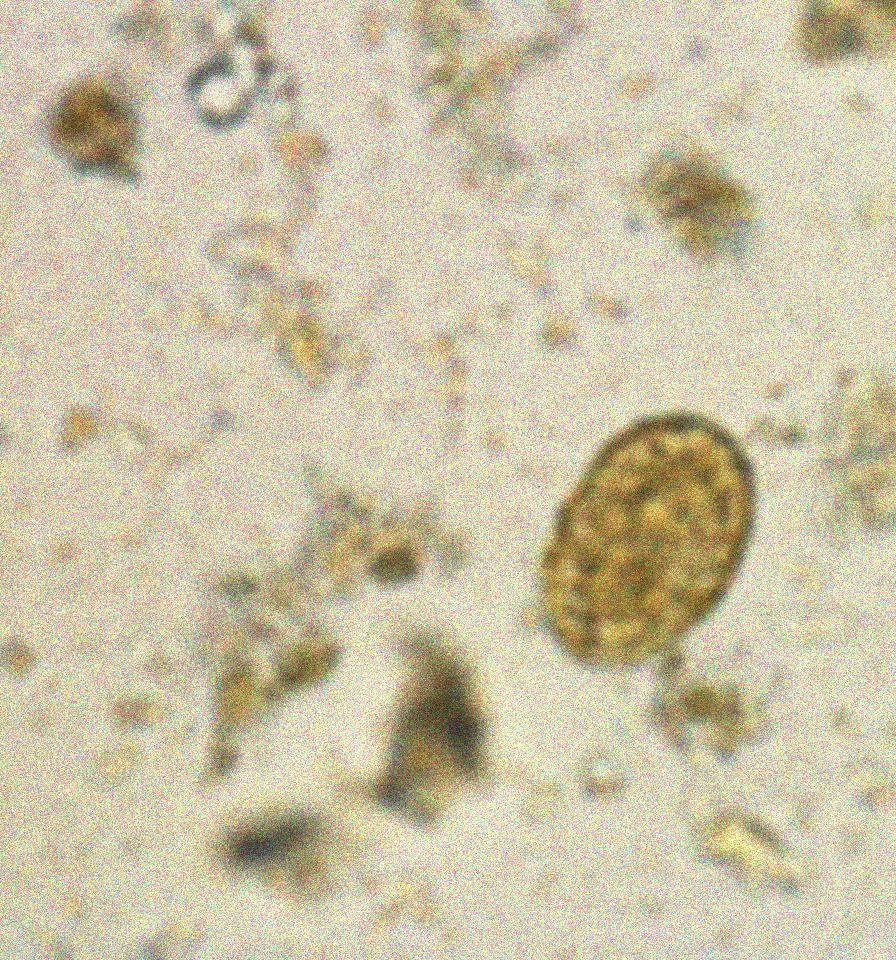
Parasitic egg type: Ascaris lumbricoides